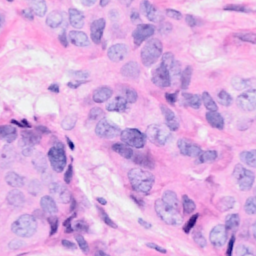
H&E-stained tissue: Breast